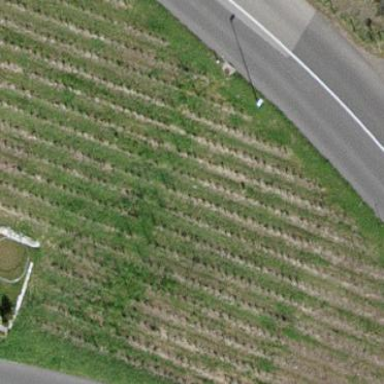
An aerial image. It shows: Beautiful vineyard in the countryside.